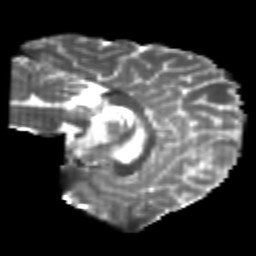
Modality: T2w
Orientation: sagittal
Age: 20
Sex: male
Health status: healthy
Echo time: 0.074 s